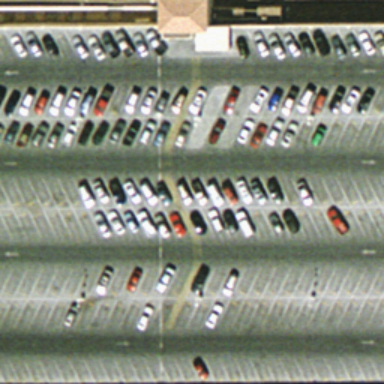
Lots of cars parked neatly in the parking lot .